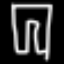
Label: pants